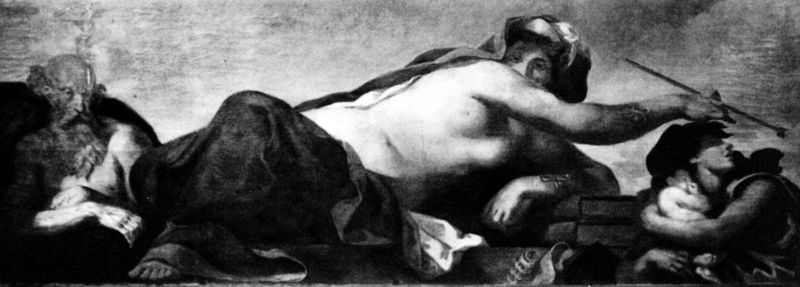
Titel: Deckenbemalung der Frise im Salon du Roi
Künstler: Eugène Delacroix
Standort: Paris, Palais Bourbon (EU - F - Ile-de-France)
Schlagwörter: akt, gemälde, mann, nackt, schlaf, weiß, akte, frauen, menschen, brust, frau, kleid, männer, schwarz, symbol, schleier, tuch, haube, malerei, alt, bart, wand, faru, gesicht, bild, stoff, kind, mutter, person, kinder, brüste, bücher, liebe, stab, graphik, bank, querformat, glatze, maler, halbakt, liegend, zehen, zeigen, foto, greis, buch, schwarzweiss, text, allegorie, pinsel, rolle, gestus, fresko, amor, turban, pfeil, schutz, tucg, umhan, frau nackt, tuch fuß, altar romanisch